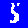
Digit: 5